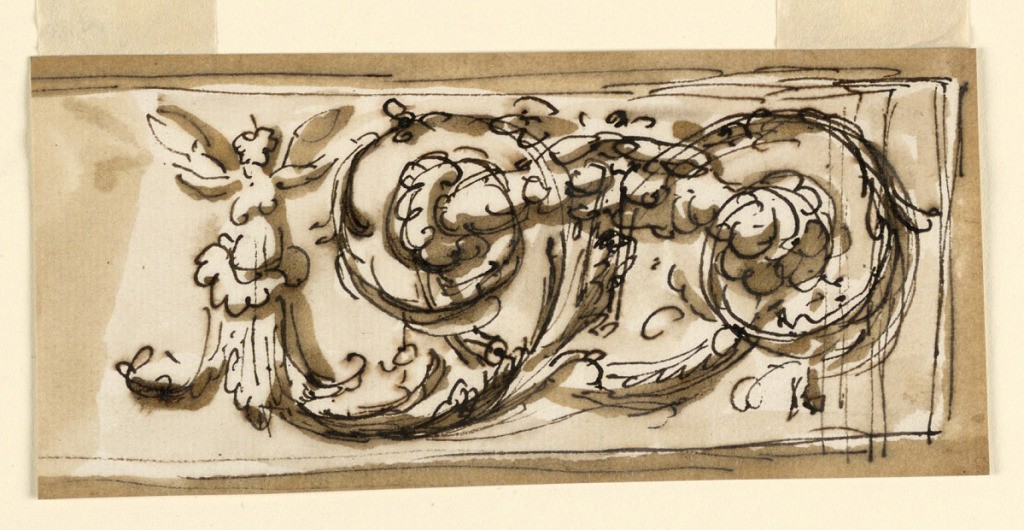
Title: Decoration of a frieze
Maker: Giuseppe Barberi, Italian, 1746–1809
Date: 1746–1809
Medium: Pen and brown ink, brush and brown wash on off-white laid paper
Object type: Drawing
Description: Decoration of a frieze.